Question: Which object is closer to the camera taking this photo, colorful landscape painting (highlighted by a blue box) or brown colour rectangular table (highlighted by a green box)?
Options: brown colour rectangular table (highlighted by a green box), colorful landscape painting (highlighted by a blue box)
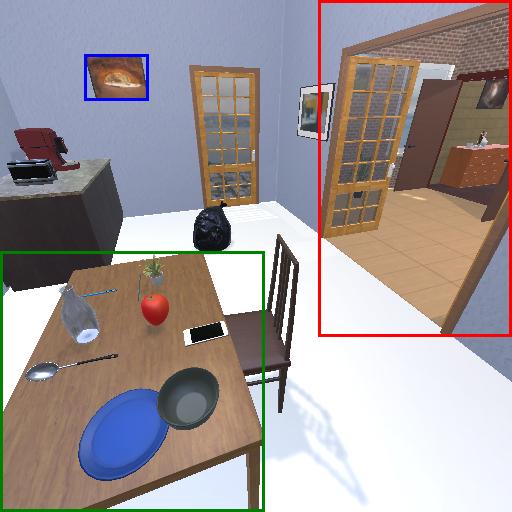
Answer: brown colour rectangular table (highlighted by a green box)